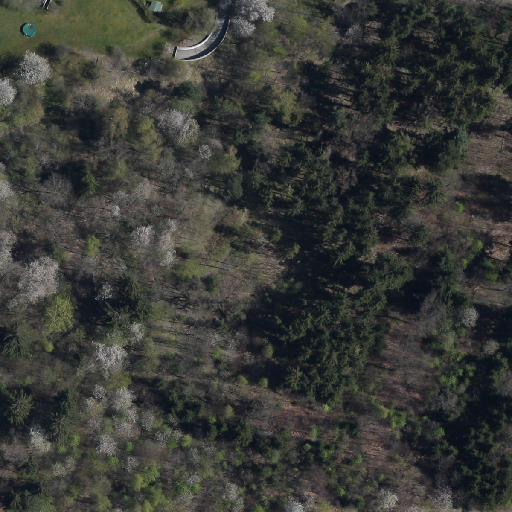
Referring expression: impervious surface